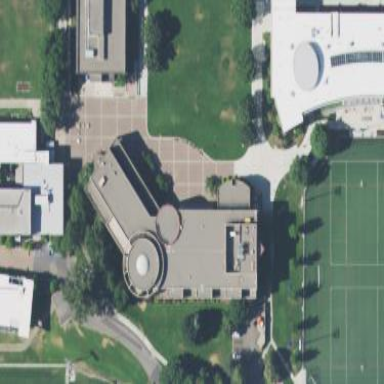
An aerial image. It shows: Library building.